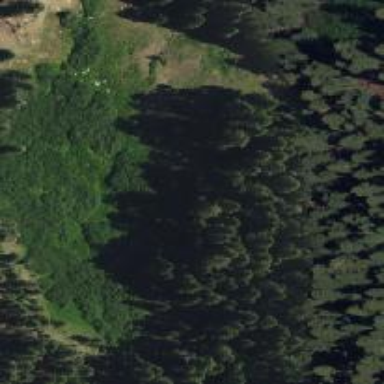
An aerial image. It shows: Meadow with wooded vegetation.